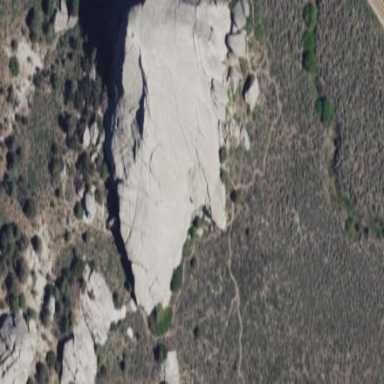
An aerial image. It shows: Landscape dominated by bare rock.